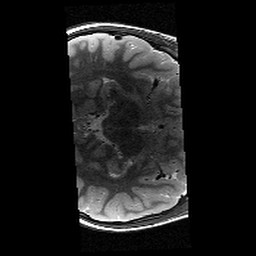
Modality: T2w
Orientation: axial
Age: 10
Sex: female
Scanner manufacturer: siemens
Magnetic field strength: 3 T
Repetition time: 9.23 s
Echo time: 0.067 s